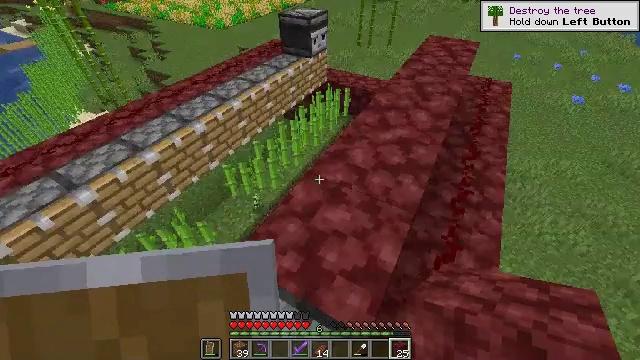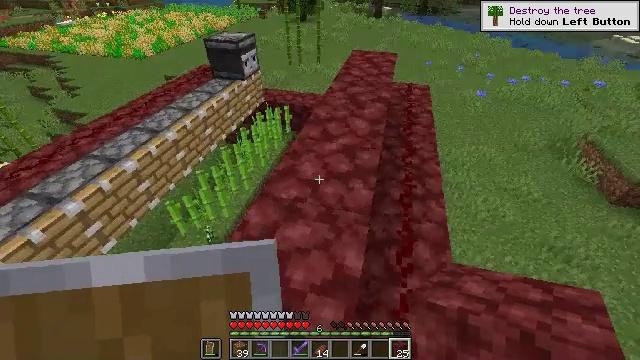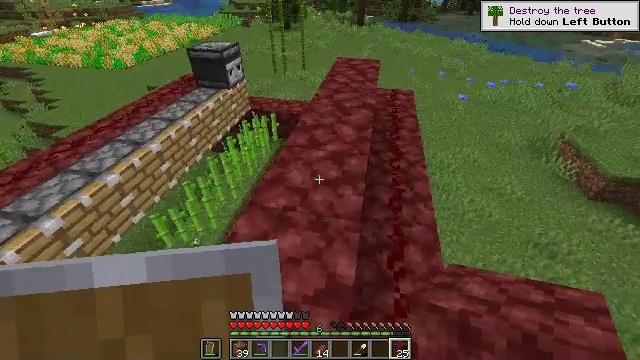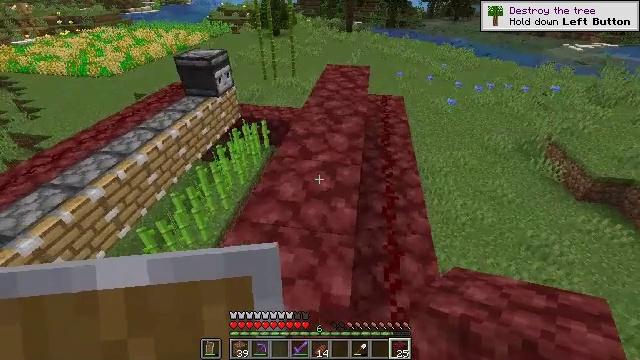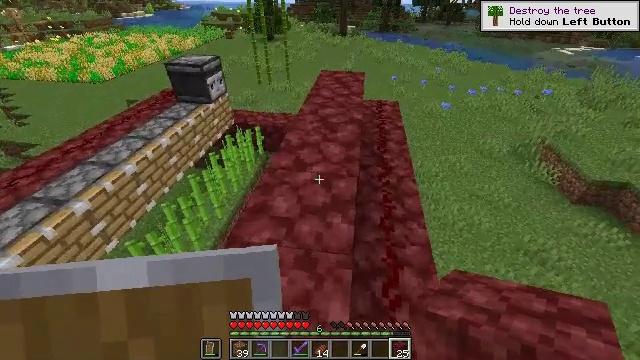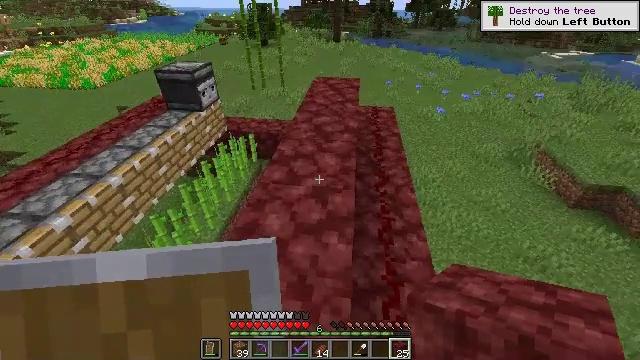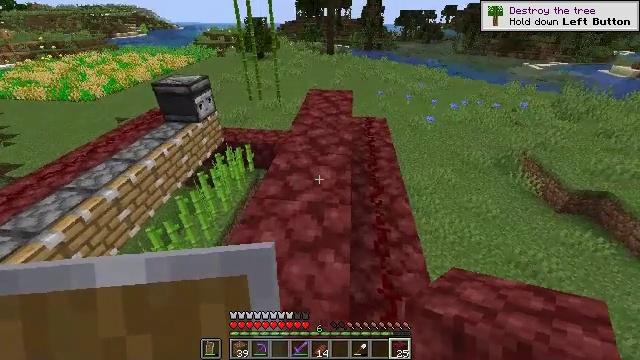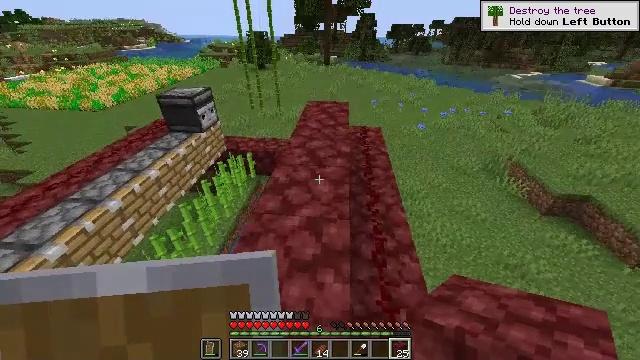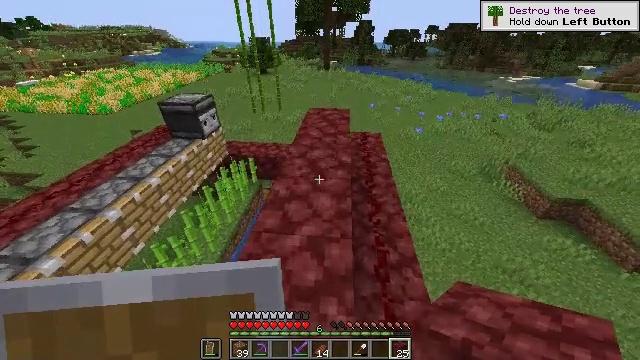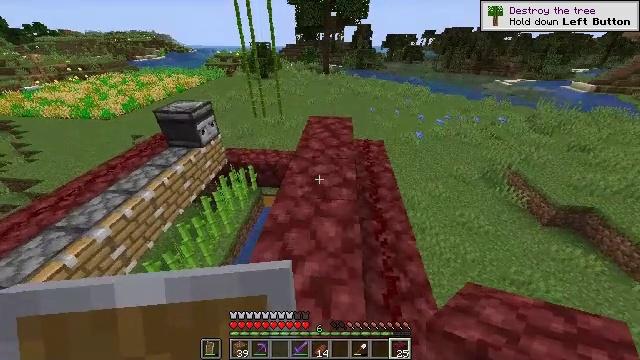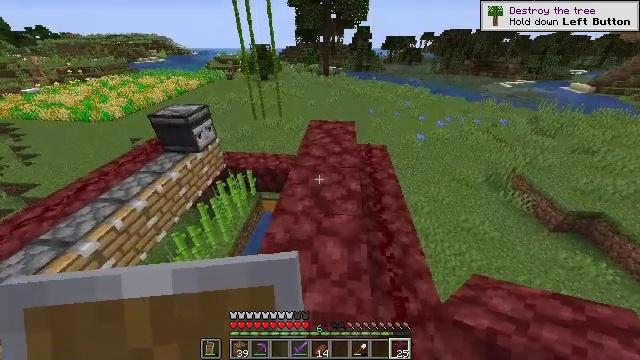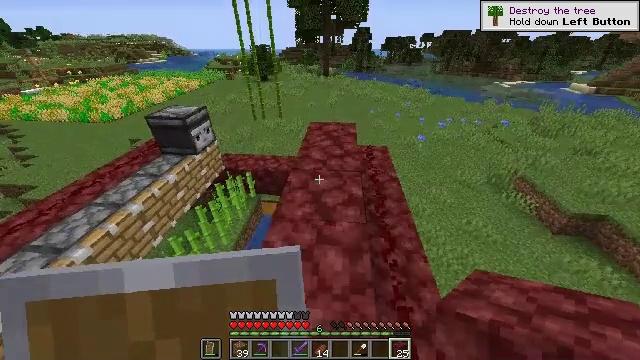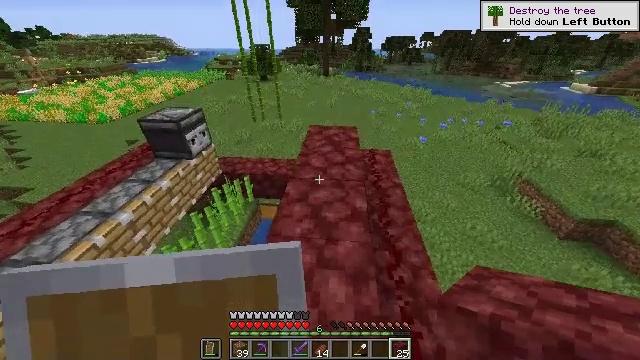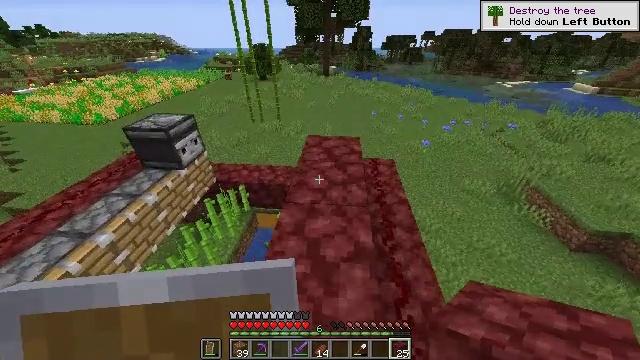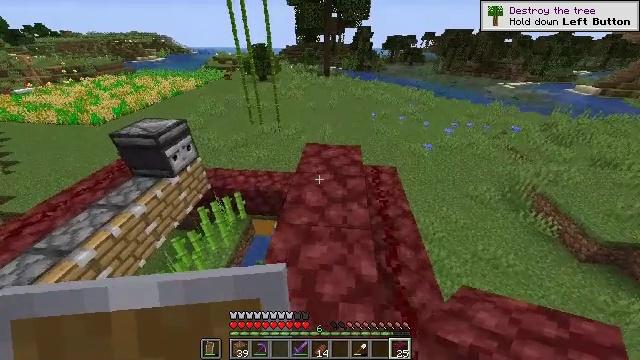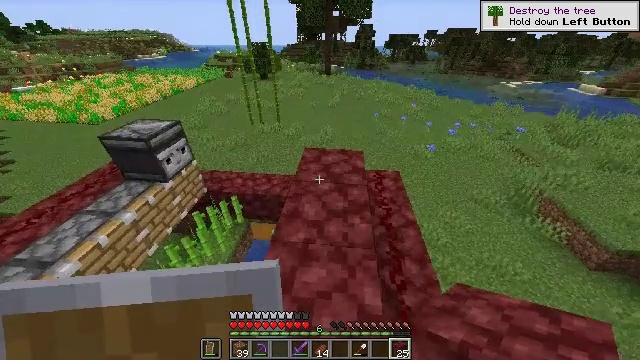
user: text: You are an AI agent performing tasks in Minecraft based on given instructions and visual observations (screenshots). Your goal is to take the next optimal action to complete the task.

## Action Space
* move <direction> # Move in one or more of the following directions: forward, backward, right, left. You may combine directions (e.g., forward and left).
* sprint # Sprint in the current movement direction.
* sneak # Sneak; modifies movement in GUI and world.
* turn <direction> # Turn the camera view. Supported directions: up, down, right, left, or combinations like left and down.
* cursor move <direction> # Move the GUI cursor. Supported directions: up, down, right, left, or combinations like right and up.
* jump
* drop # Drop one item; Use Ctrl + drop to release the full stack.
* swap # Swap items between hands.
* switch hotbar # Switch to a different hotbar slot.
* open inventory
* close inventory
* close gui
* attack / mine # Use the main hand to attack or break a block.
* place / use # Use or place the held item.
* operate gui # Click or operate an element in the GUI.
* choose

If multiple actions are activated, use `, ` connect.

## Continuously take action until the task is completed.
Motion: motion action
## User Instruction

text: Attack the observer device.
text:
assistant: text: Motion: turn right and up
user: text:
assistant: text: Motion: move forward, turn right and up
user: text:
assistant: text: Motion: move forward, turn right and up
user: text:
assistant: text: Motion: turn right
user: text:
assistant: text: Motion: move forward, turn right
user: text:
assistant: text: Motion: move forward, turn right and up
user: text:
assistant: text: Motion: move forward
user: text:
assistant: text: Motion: move forward
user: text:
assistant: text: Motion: move forward
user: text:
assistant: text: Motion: move forward
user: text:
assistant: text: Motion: move forward
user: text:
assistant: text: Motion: move forward
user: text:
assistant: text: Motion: move forward
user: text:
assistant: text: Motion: move forward
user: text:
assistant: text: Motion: move forward
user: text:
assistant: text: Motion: move forward, turn left and down
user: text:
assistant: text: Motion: move forward, turn left and down
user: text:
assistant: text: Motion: move forward
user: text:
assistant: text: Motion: move forward and move right
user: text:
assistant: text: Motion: move forward and move right, turn left and down
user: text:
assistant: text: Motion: move forward and move right, turn left and down
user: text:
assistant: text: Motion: move forward and move right, turn left and down
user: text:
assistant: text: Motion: move forward and move right, turn left and down
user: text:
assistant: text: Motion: move forward and move right, turn left and down
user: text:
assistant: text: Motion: move forward and move right, turn left and down
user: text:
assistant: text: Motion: move forward and move right, turn left
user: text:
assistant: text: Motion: move forward and move right, turn left
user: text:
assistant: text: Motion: move forward and move right, turn left
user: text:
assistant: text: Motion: move forward and move right, turn left
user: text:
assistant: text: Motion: move forward and move right, turn left